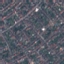
Label: Residential